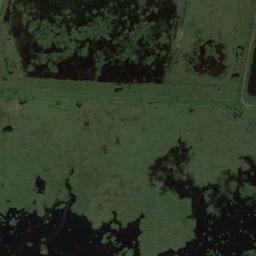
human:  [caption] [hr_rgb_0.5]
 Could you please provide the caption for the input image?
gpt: There is a straight path through this wetland .

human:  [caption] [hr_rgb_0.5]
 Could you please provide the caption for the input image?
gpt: There are many different shapes and sizes of water around the wetlands .

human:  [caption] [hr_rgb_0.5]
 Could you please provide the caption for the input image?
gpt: The surface of the lake in a wetland is covered with a large dense dark green and light green mixed plants .

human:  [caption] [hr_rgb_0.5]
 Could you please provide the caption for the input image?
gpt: The wetland consists of green plants and water .

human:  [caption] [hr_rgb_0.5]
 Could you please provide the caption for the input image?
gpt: There are many green areas and some water areas on the wetland .